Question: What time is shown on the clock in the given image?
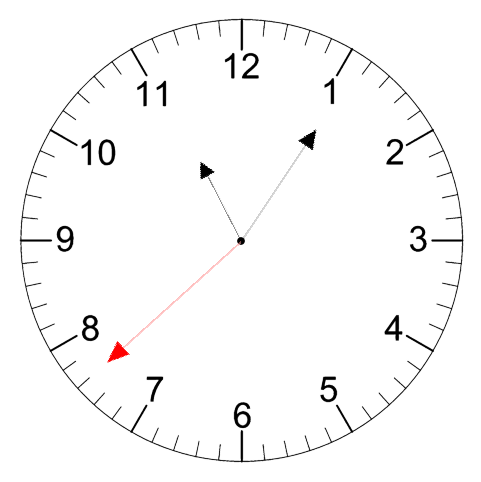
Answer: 11:05:38